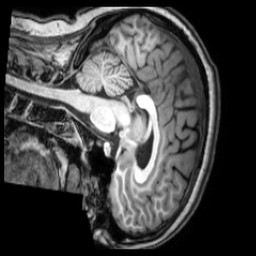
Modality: T1w
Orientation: sagittal
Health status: healthy
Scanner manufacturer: philips
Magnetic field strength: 3 T
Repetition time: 0.00769 s
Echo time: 0.0035 s